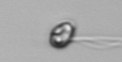
Label: flagellate